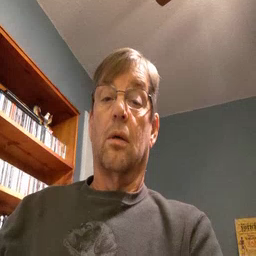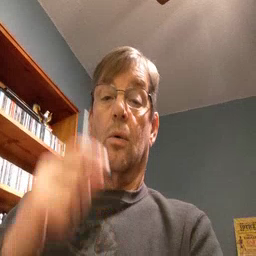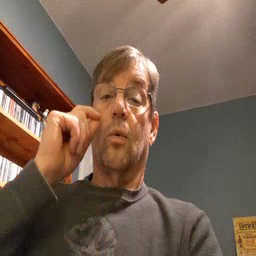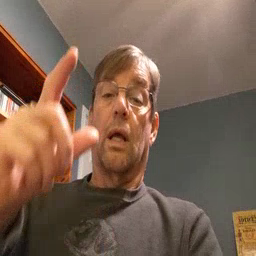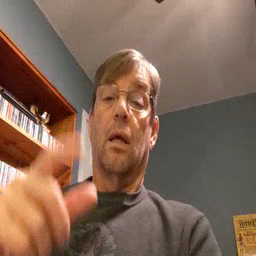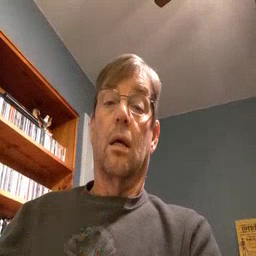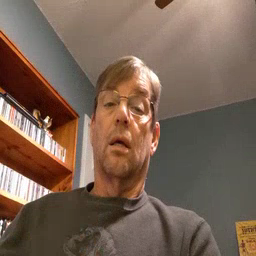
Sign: wake